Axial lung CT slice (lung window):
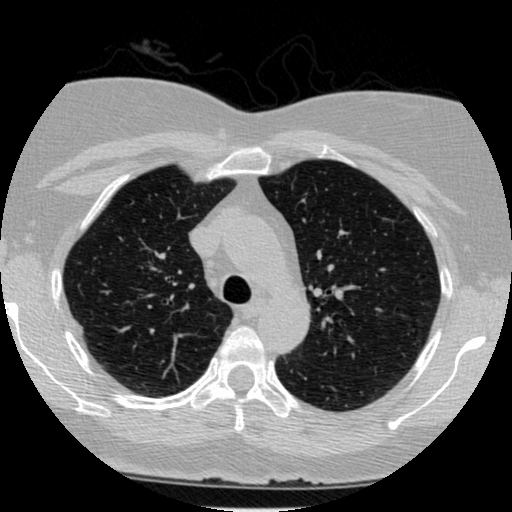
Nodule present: no